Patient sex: F
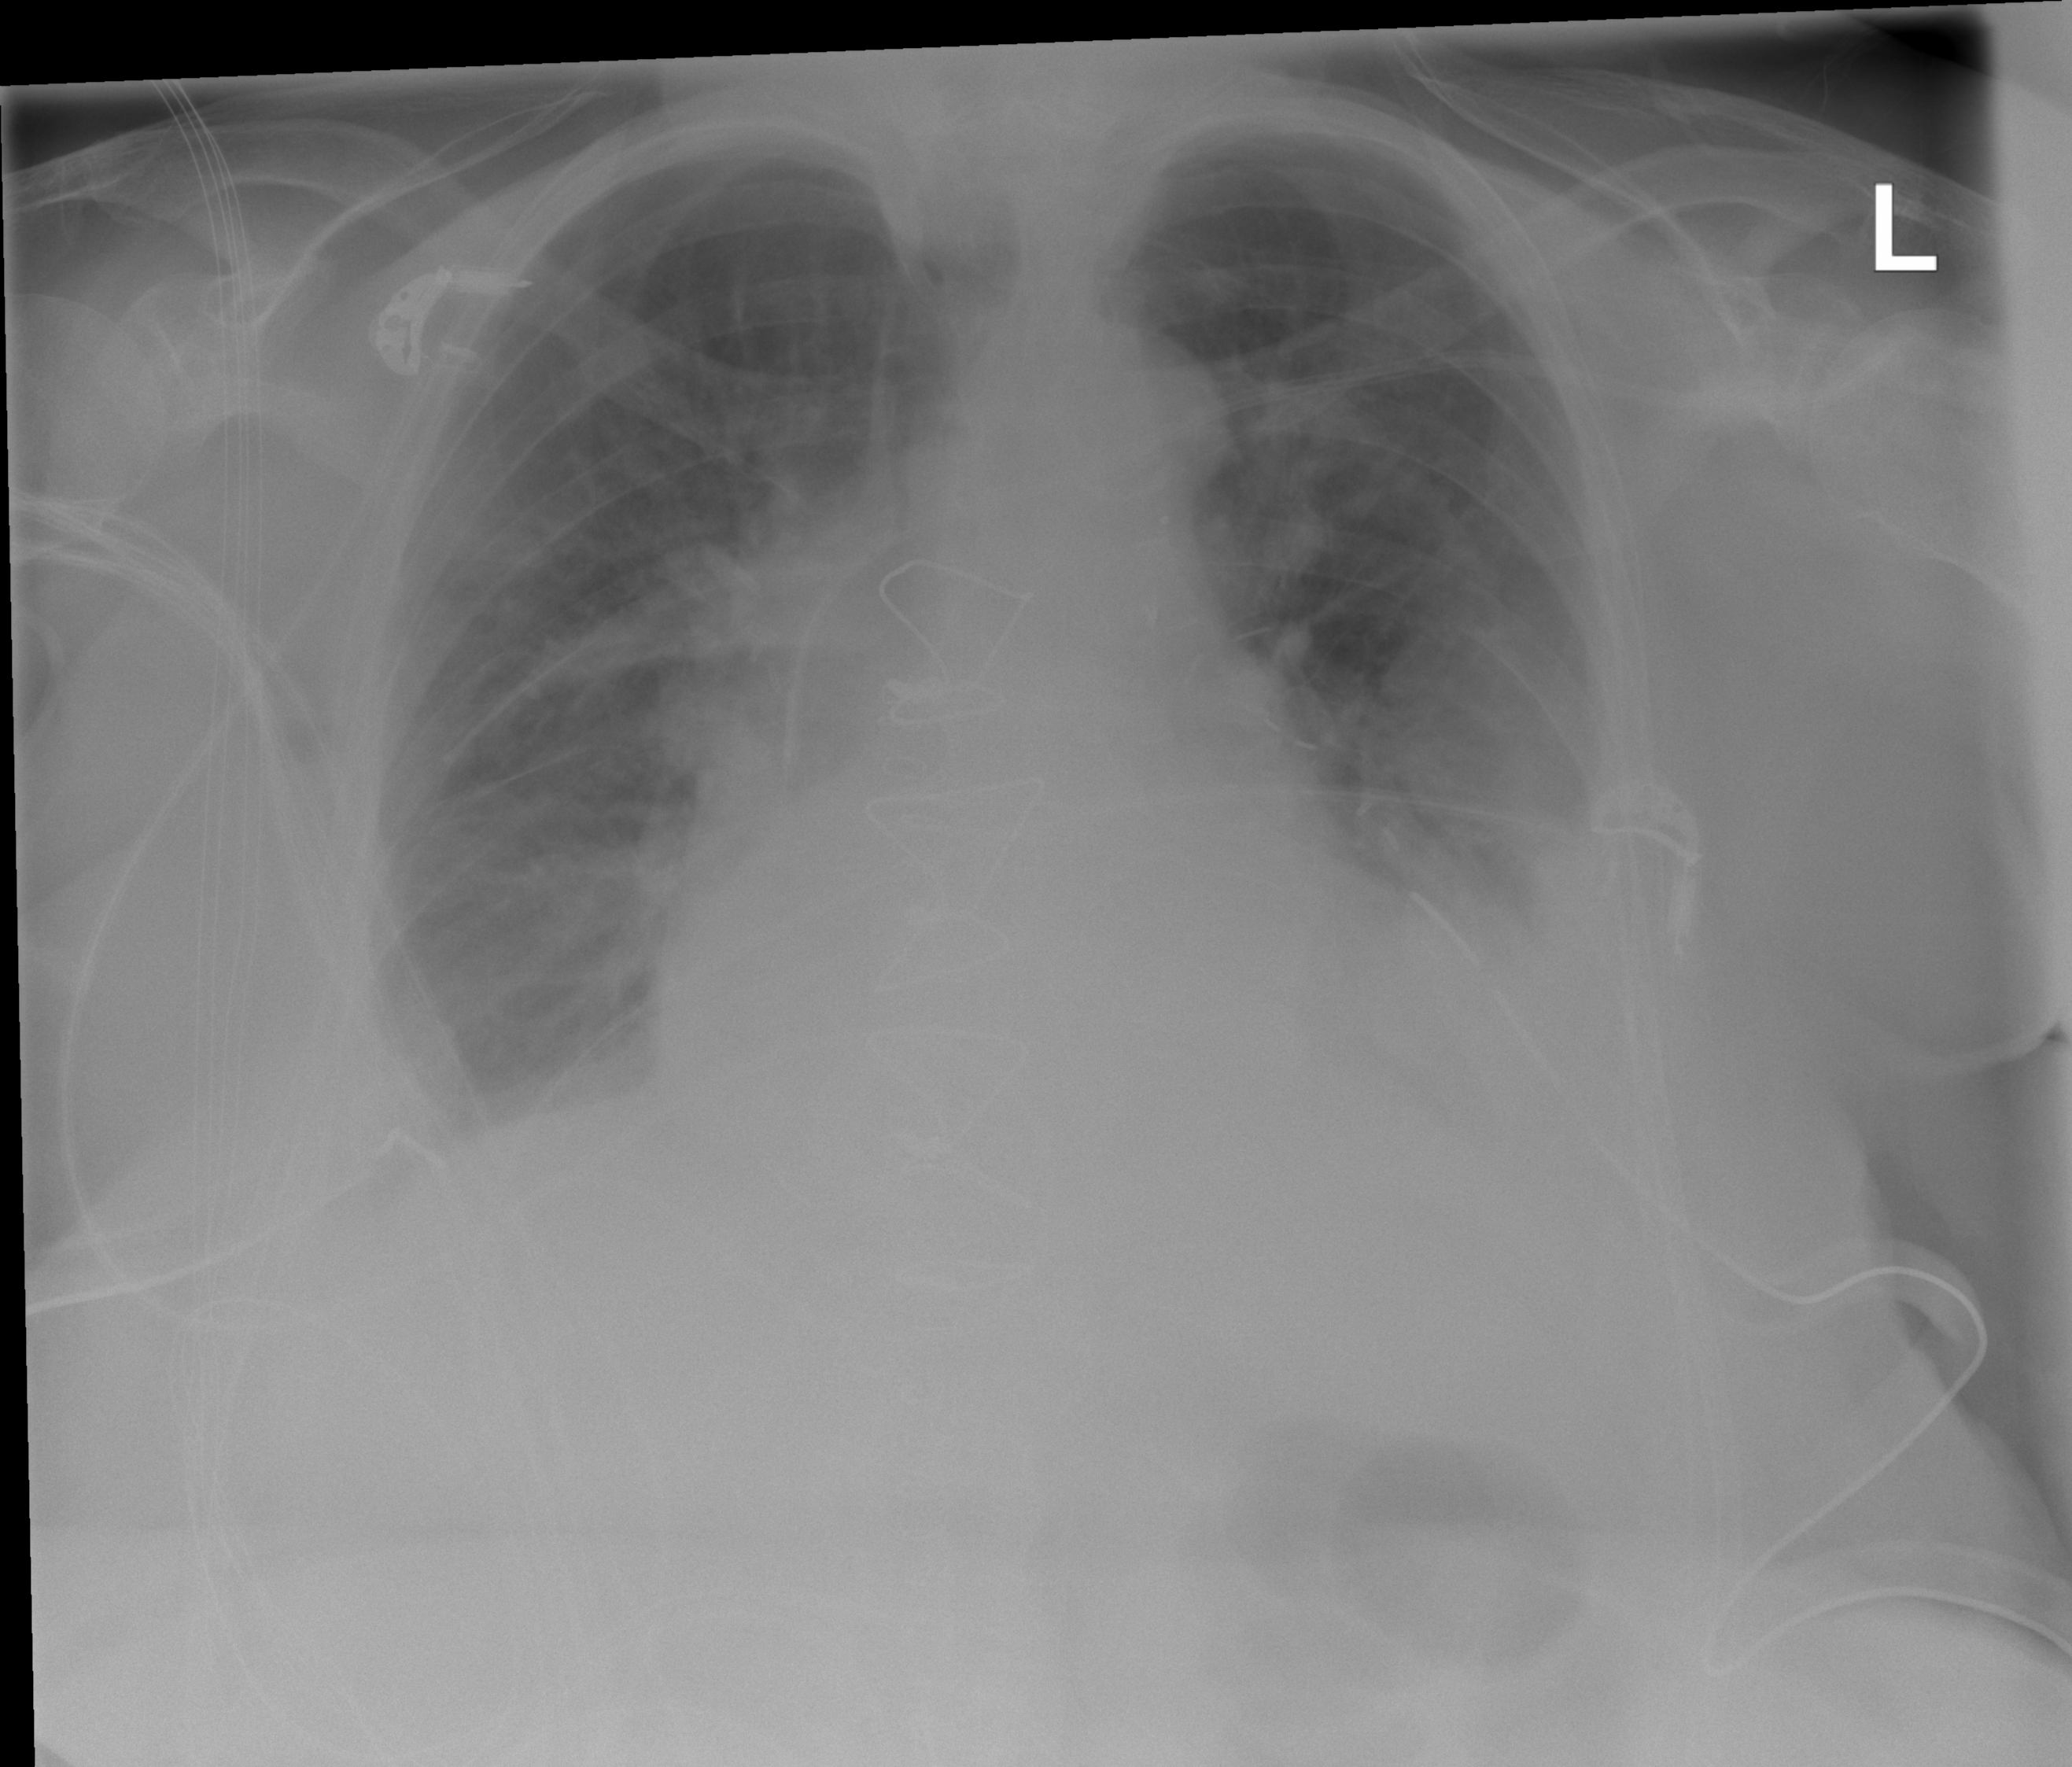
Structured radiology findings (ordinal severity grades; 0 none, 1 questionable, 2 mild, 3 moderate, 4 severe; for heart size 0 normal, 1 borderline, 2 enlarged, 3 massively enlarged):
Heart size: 2
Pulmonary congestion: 3
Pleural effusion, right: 1
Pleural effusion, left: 2
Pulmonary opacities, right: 2
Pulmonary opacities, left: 0
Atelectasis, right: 2
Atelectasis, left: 2